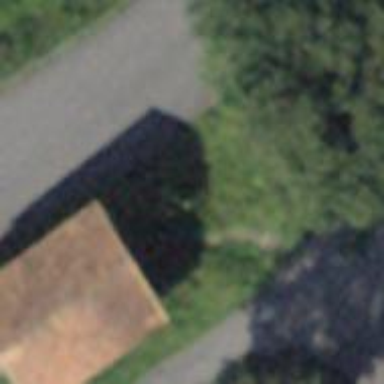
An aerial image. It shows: Rural barn.